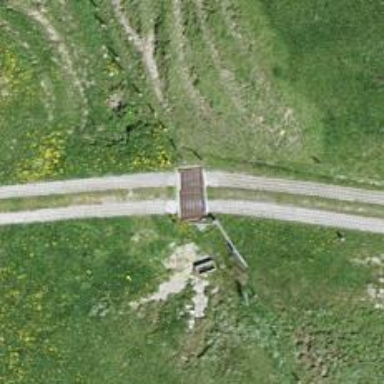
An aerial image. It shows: Cattle grid.